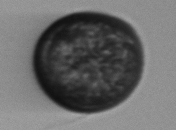
Label: Margalefidinium